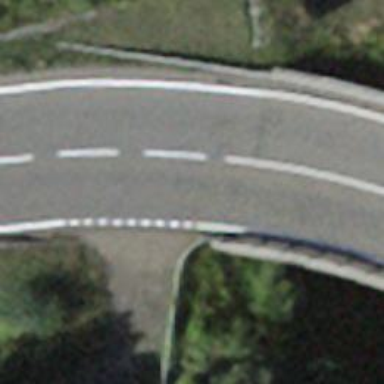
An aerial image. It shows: Primary highway bridge with asphalt surface.